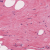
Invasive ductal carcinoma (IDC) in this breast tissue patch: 0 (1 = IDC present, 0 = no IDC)